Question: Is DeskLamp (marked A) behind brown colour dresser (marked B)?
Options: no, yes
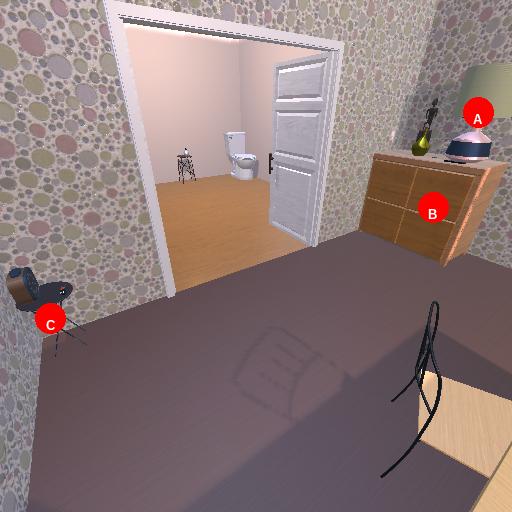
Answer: no